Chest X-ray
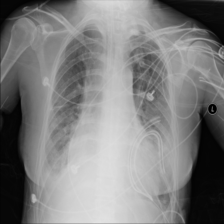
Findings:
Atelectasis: positive
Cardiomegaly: negative
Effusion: negative
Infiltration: negative
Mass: negative
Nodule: negative
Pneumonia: negative
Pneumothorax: negative
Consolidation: positive
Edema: negative
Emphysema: negative
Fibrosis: negative
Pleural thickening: negative
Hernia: negative